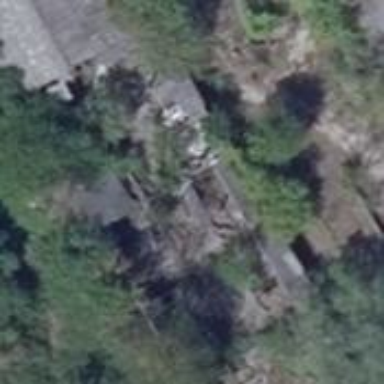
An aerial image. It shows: Ruins of building.